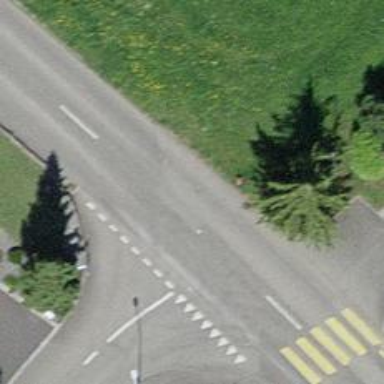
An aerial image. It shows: Public transport stop position.